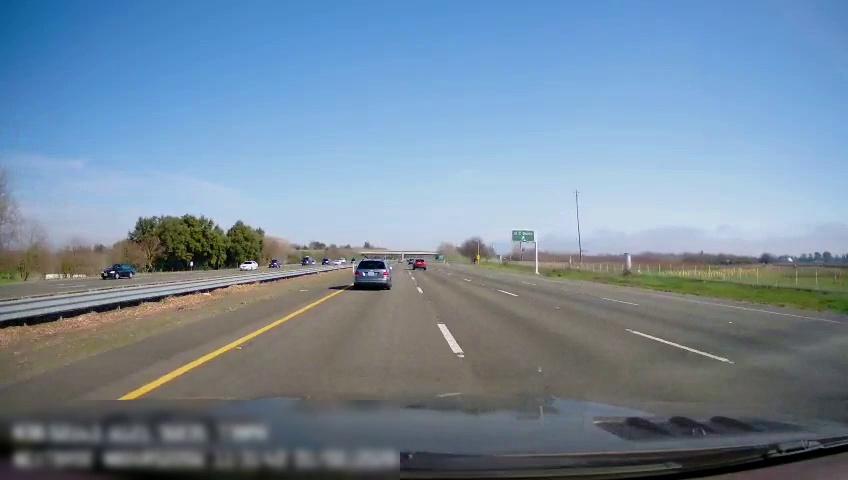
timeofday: Day
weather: Sunny
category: Drivable Space
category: Drivable Space
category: Vehicles | SUV
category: Vehicles | SUV
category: Vehicles | SUV
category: Vehicles | Car
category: Vehicles | Car
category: Vehicles | Car
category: Vehicles | Van
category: Lanes | Current Lane
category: Lanes | Current Lane
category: Lanes | Alternate Lane
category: Lanes | Alternate Lane
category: Lanes | Alternate Lane
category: Traffic | Signs